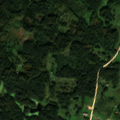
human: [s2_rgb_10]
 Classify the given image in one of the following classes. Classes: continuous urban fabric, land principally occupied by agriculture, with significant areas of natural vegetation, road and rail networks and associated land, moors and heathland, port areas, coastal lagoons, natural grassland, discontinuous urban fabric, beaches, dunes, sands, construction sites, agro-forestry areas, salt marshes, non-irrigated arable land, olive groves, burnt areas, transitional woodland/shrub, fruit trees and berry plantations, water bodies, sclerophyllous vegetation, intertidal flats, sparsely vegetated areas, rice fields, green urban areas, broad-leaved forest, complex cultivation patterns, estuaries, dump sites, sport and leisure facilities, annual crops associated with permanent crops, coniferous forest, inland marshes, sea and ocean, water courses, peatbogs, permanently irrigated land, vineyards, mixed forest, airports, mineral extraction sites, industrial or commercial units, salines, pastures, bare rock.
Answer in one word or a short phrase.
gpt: pastures, land principally occupied by agriculture, with significant areas of natural vegetation, broad-leaved forest